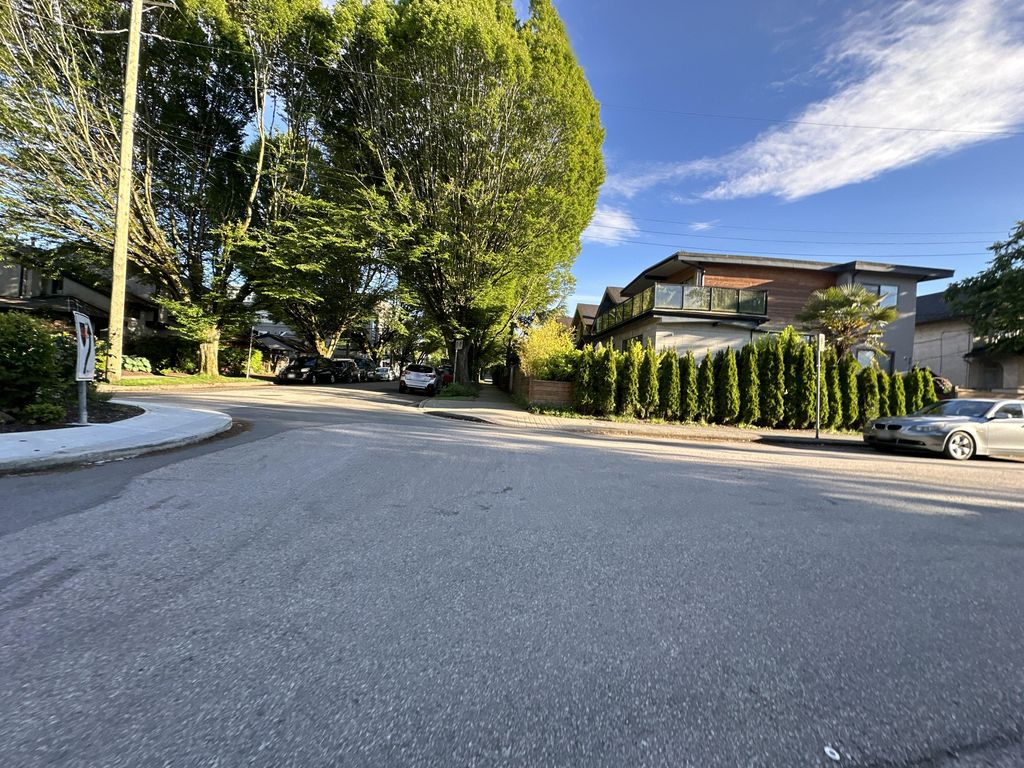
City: vancouver